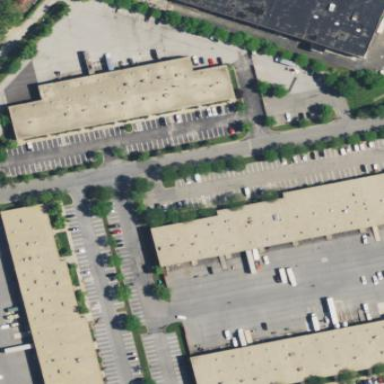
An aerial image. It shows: Office building.